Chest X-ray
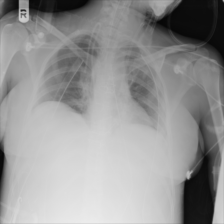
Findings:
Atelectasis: negative
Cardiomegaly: negative
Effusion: negative
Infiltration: negative
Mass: negative
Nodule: negative
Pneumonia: negative
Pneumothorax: negative
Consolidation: negative
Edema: negative
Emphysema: negative
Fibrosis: negative
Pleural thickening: negative
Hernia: negative